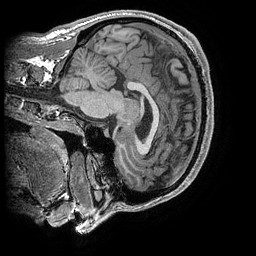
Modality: T1w
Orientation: sagittal
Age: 22
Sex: male
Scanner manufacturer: ge
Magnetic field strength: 3 T
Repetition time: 0.008184 s
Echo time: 0.003192 s